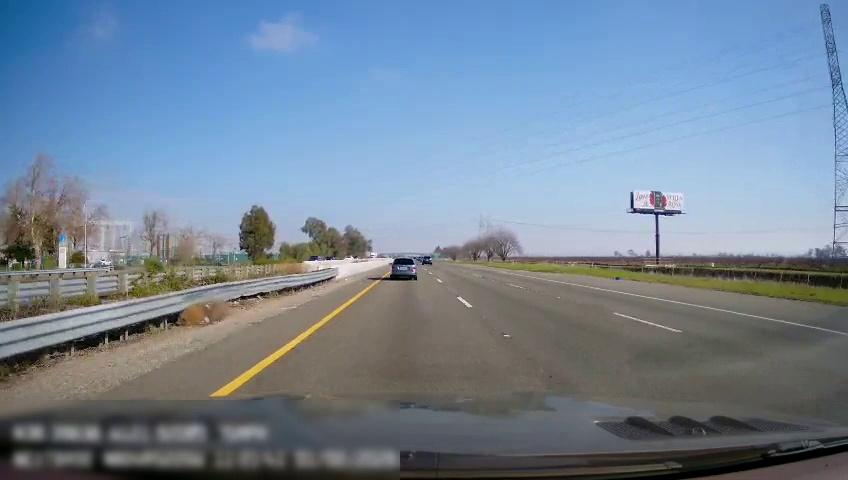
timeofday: Day
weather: Sunny
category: Drivable Space
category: Vehicles | Car
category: Vehicles | Car
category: Vehicles | Car
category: Vehicles | Car
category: Lanes | Current Lane
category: Lanes | Current Lane
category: Lanes | Alternate Lane
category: Lanes | Alternate Lane